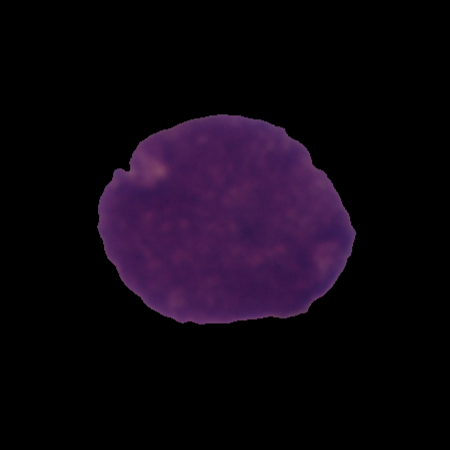
Label: cancer